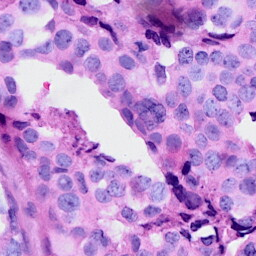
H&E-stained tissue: Breast